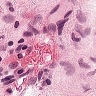
Metastatic tissue present: no